Question: I'm using Parse. I have a column in my table to store images as PFFiles. I am using a PFQueryTableViewController. I want to display images in my Parse table's "image" column as thumbnails for each table view cell that has an image associated with it.
Here is the relevant 'cellForRowAtIndexPath' code I'm suspicious of:
'''
override func tableView(tableView: UITableView!, cellForRowAtIndexPath indexPath: NSIndexPath!, object: PFObject!) -> PFTableViewCell! {
let cell = tableView.dequeueReusableCellWithIdentifier("ListingCell", forIndexPath: indexPath) as PFTableViewCell
// This works as you can see "grapes" displayed on the screenshot I added.
var label = cell.viewWithTag(2) as UILabel
label.text = object["title"] as? String
// Accessing the PFImageView within my custom PFTableViewCell via a tag
let imageView = cell.viewWithTag(3) as PFImageView
// Extracting the image stored as a PFFile stored in the database
imageView.file = object["image"] as? PFFile // remote image
// Setting the actual thumbnail with the image when loaded
imageView.loadInBackground { (image: UIImage!, error: NSError!) -> Void in
imageView.image = image
}
return cell
}
'''
I have 2 records stored in this Parse table, the first does not have an image and the second one does (hence why the "grapes" cell is empty). My question is, why is the image not displaying in the thumbnail (properly constrained) I created and rather taking up the entire screen? What am I doing wrong here? The even weirder part is that I used Xcode's view debugging to capture the view hierarchy and it shows it properly placed within the thumbnail. Any ideas?

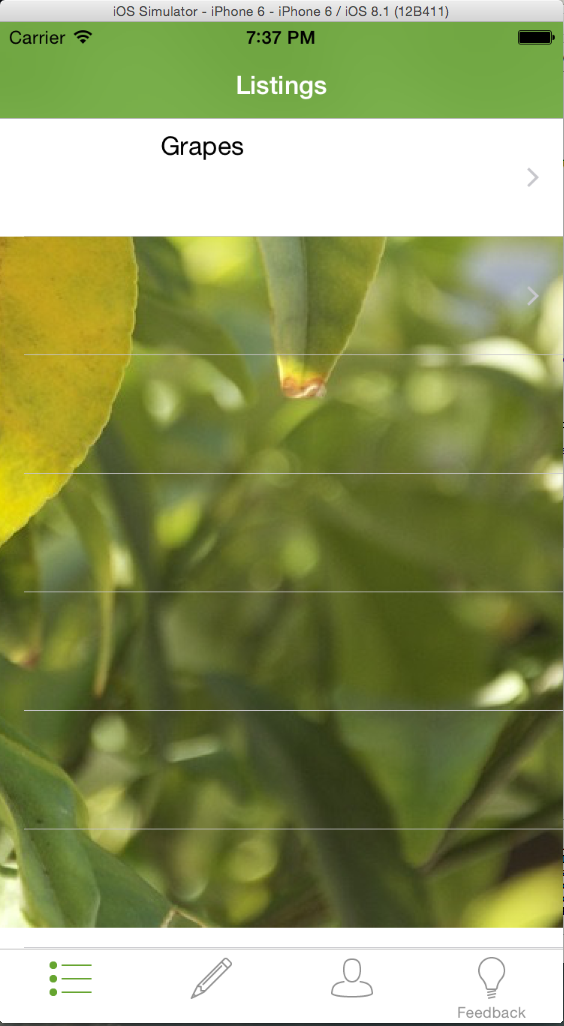
Answer: You need to make sure your image mode is set to something like "Scale To Fill".